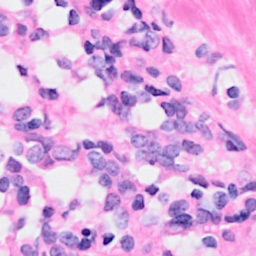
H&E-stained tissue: Breast